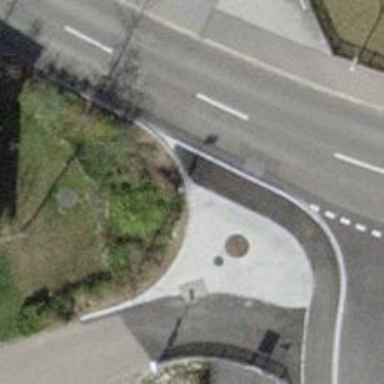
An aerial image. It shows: Bus stop with platform for public transport.